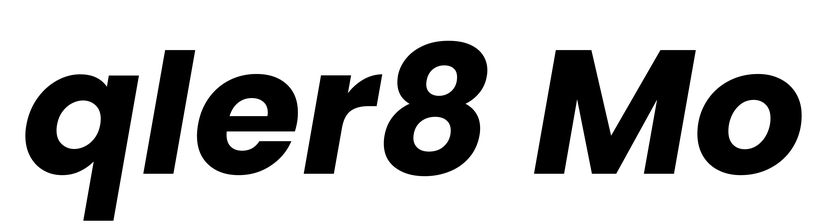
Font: Poppins-BoldItalic